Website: apple
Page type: payment
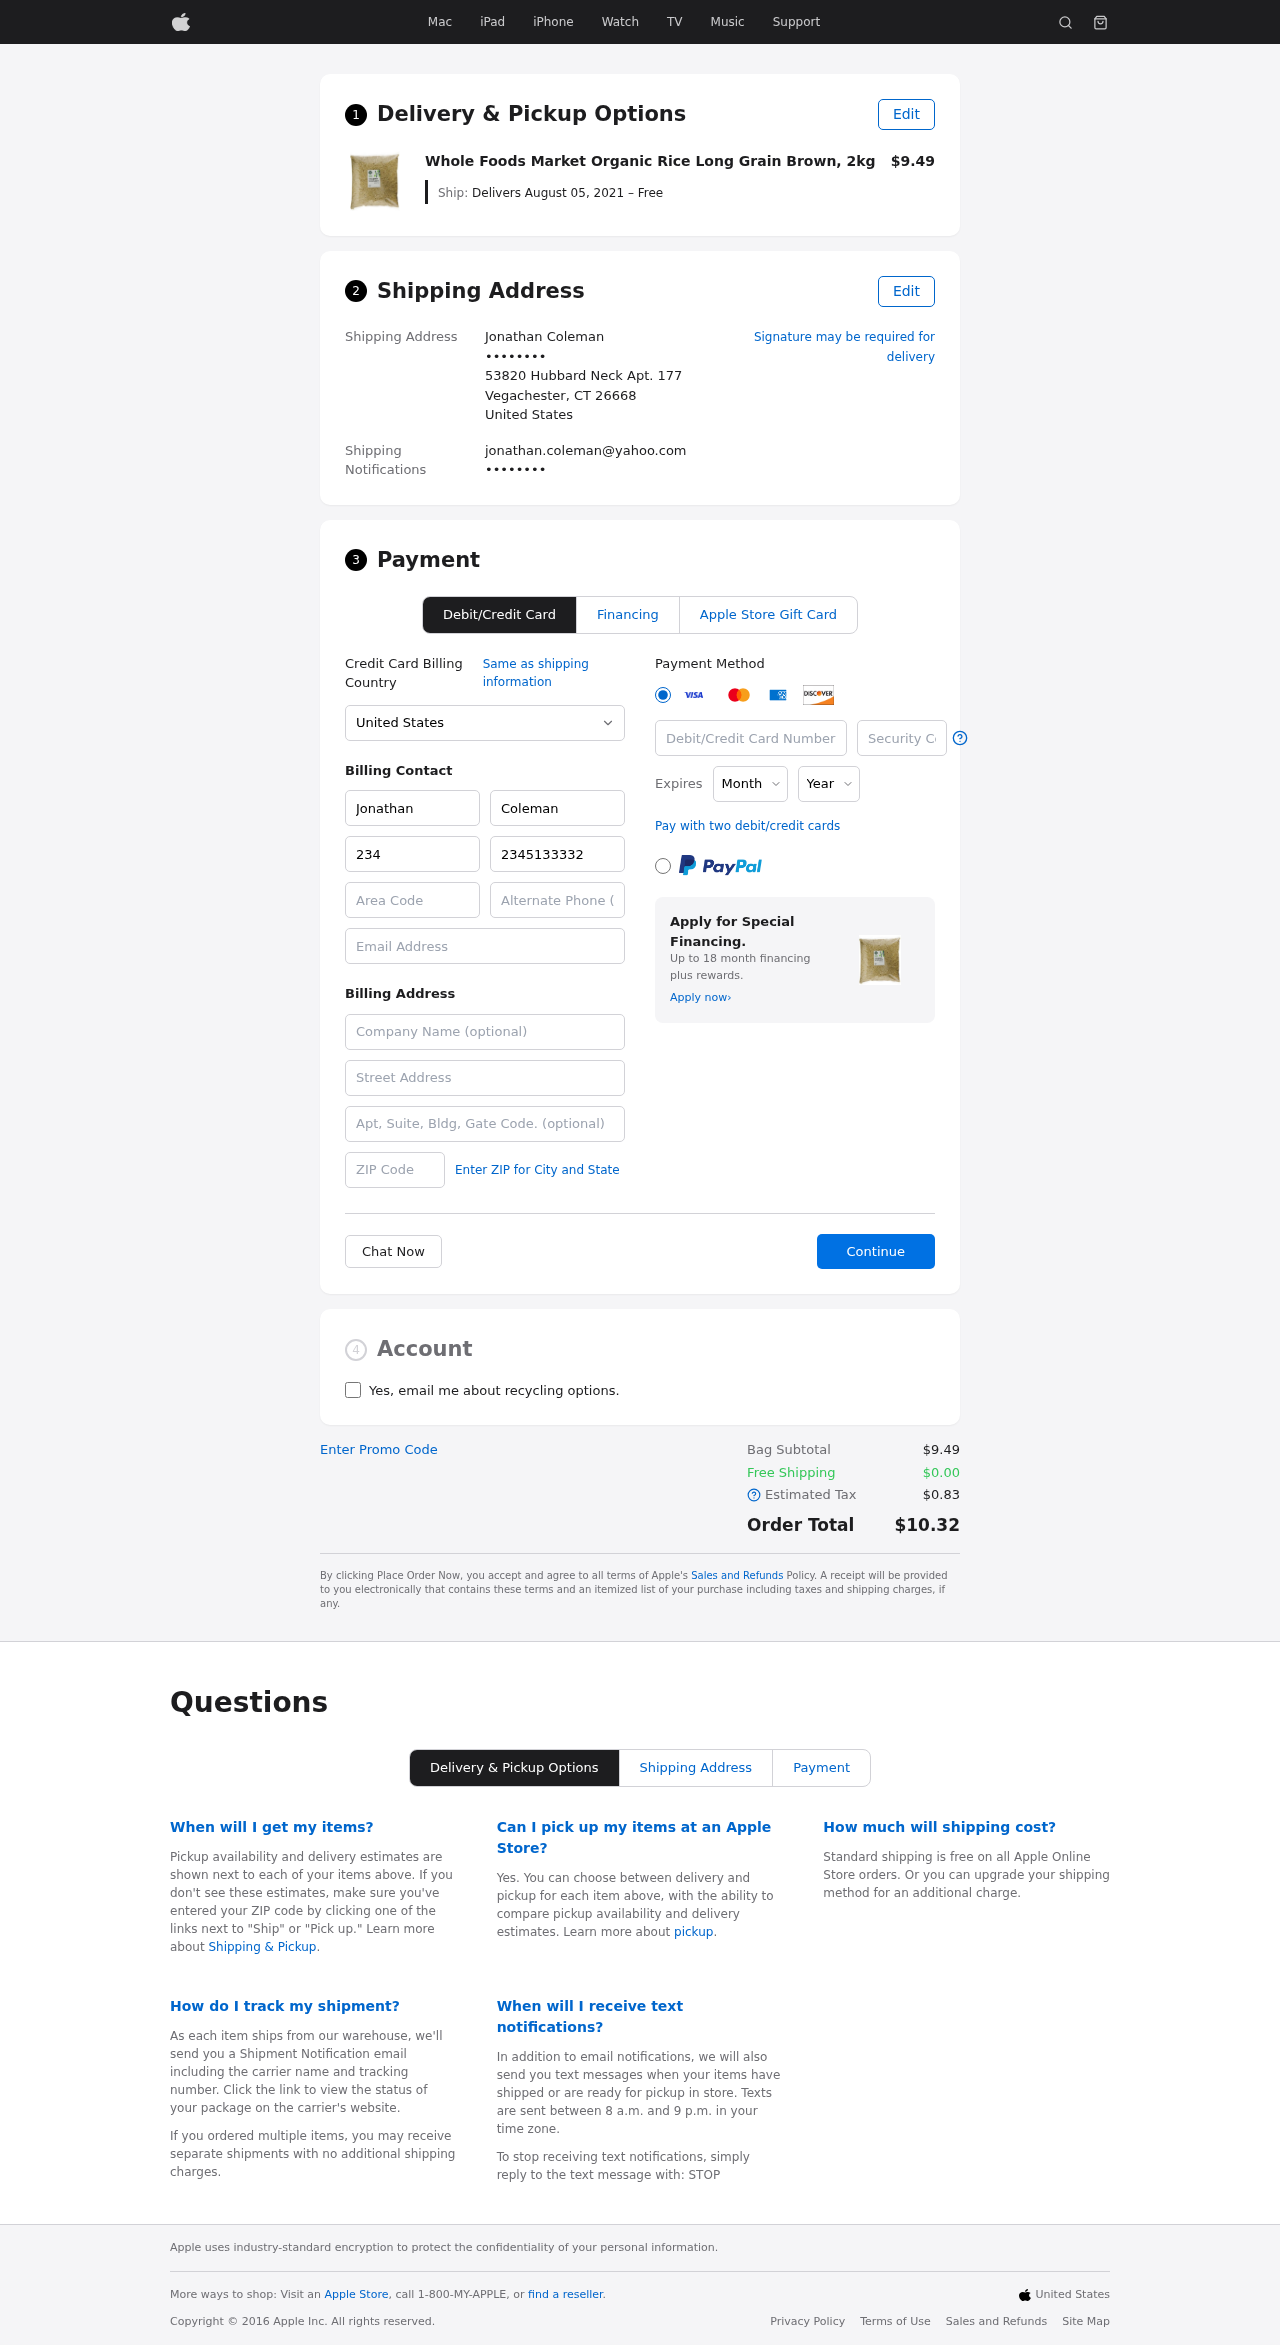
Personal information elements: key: PII_CARD_CVV
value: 4408
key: PII_CARD_EXPIRY_MONTH
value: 01
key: PII_CARD_EXPIRY_YEAR
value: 27
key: PII_CARD_NUMBER
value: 3781 6587 6383 238
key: PII_CITY_STATE_ZIP
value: Vegachester, CT 26668
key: PII_COUNTRY
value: United States
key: PII_EMAIL
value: jonathan.coleman@yahoo.com
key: PII_EMAIL2
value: jonathan.coleman@yahoo.com
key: PII_FIRSTNAME
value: Jonathan
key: PII_FULLNAME
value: Jonathan Coleman
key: PII_LASTNAME
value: Coleman
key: PII_PHONE3
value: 2345133332
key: PII_PHONE_AREA
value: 234
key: PII_POSTCODE2
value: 28738
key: PII_SECURITY_CODE
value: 728
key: PII_STREET
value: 53820 Hubbard Neck Apt. 177
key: PII_STREET2
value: Apt. 135
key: PII_PHONE
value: ••••••••
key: PII_PHONE2
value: ••••••••
Product elements: key: PRODUCT1_NAME
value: Whole Foods Market Organic Rice Long Grain Brown, 2kg
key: PRODUCT1_PRICE
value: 9.49
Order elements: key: ORDER_DELIVERY_DATE
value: Delivers August 05, 2021 – Free
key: ORDER_SUBTOTAL
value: $9.49
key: ORDER_SHIPPING_COST
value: $0.00
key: ORDER_TAX
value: $0.83
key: ORDER_TOTAL
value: $10.32